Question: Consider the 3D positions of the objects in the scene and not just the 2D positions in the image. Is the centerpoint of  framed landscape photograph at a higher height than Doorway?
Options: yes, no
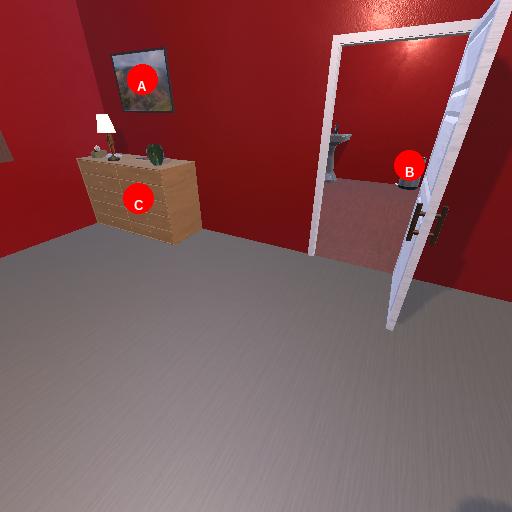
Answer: yes